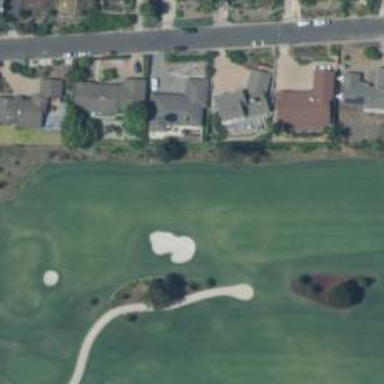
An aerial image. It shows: View of golf hole.